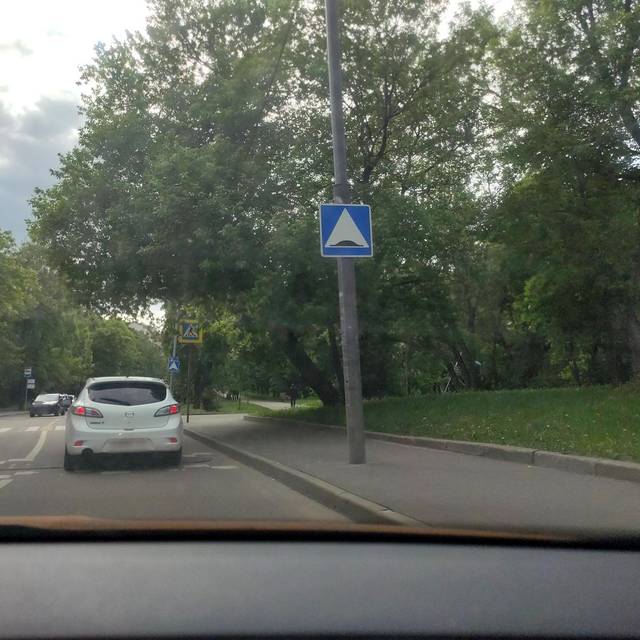
Region: Russia
Coordinates: 55.816, 37.654